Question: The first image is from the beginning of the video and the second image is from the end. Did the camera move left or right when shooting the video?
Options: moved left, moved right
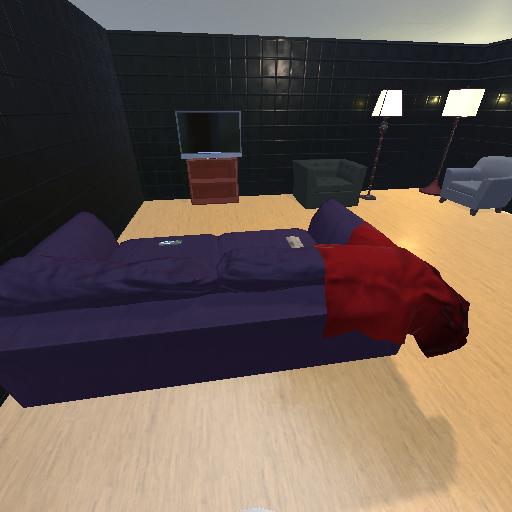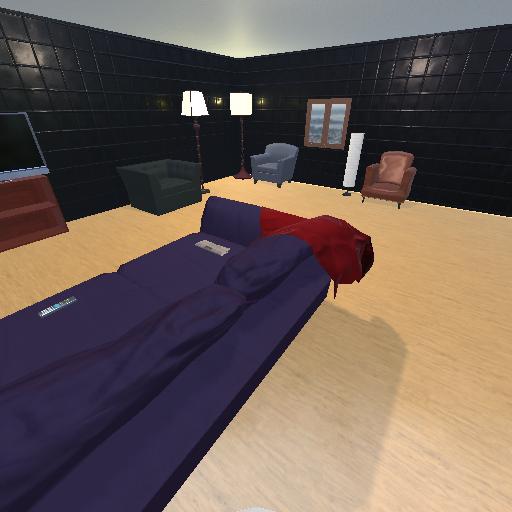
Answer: moved left